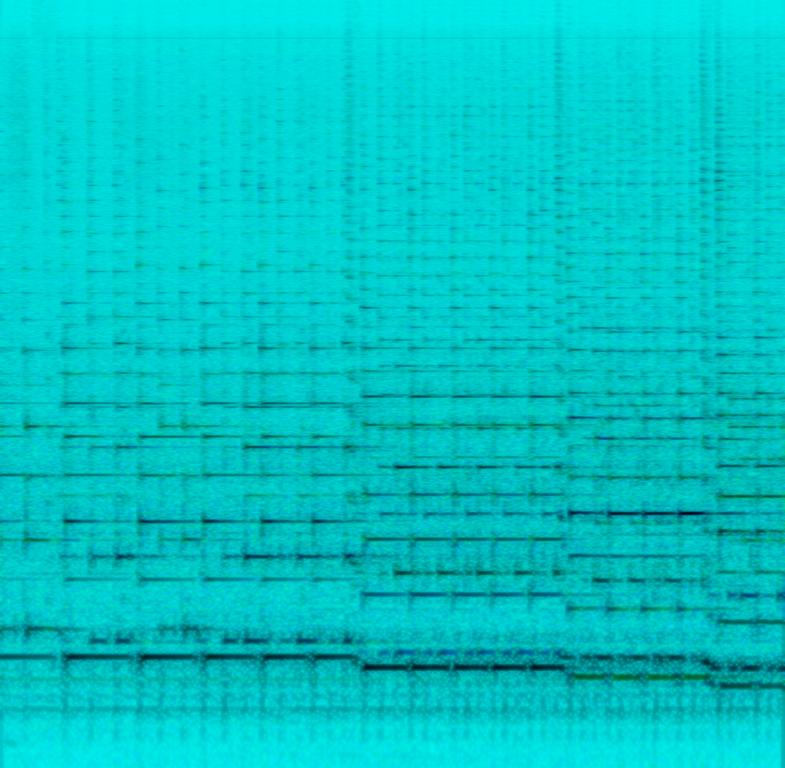
An acoustic guitar being played walking down the fretboard using a tremolo finger picking technique. This song may be playing at home practicing guitar. This is an amateur recording.